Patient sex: M
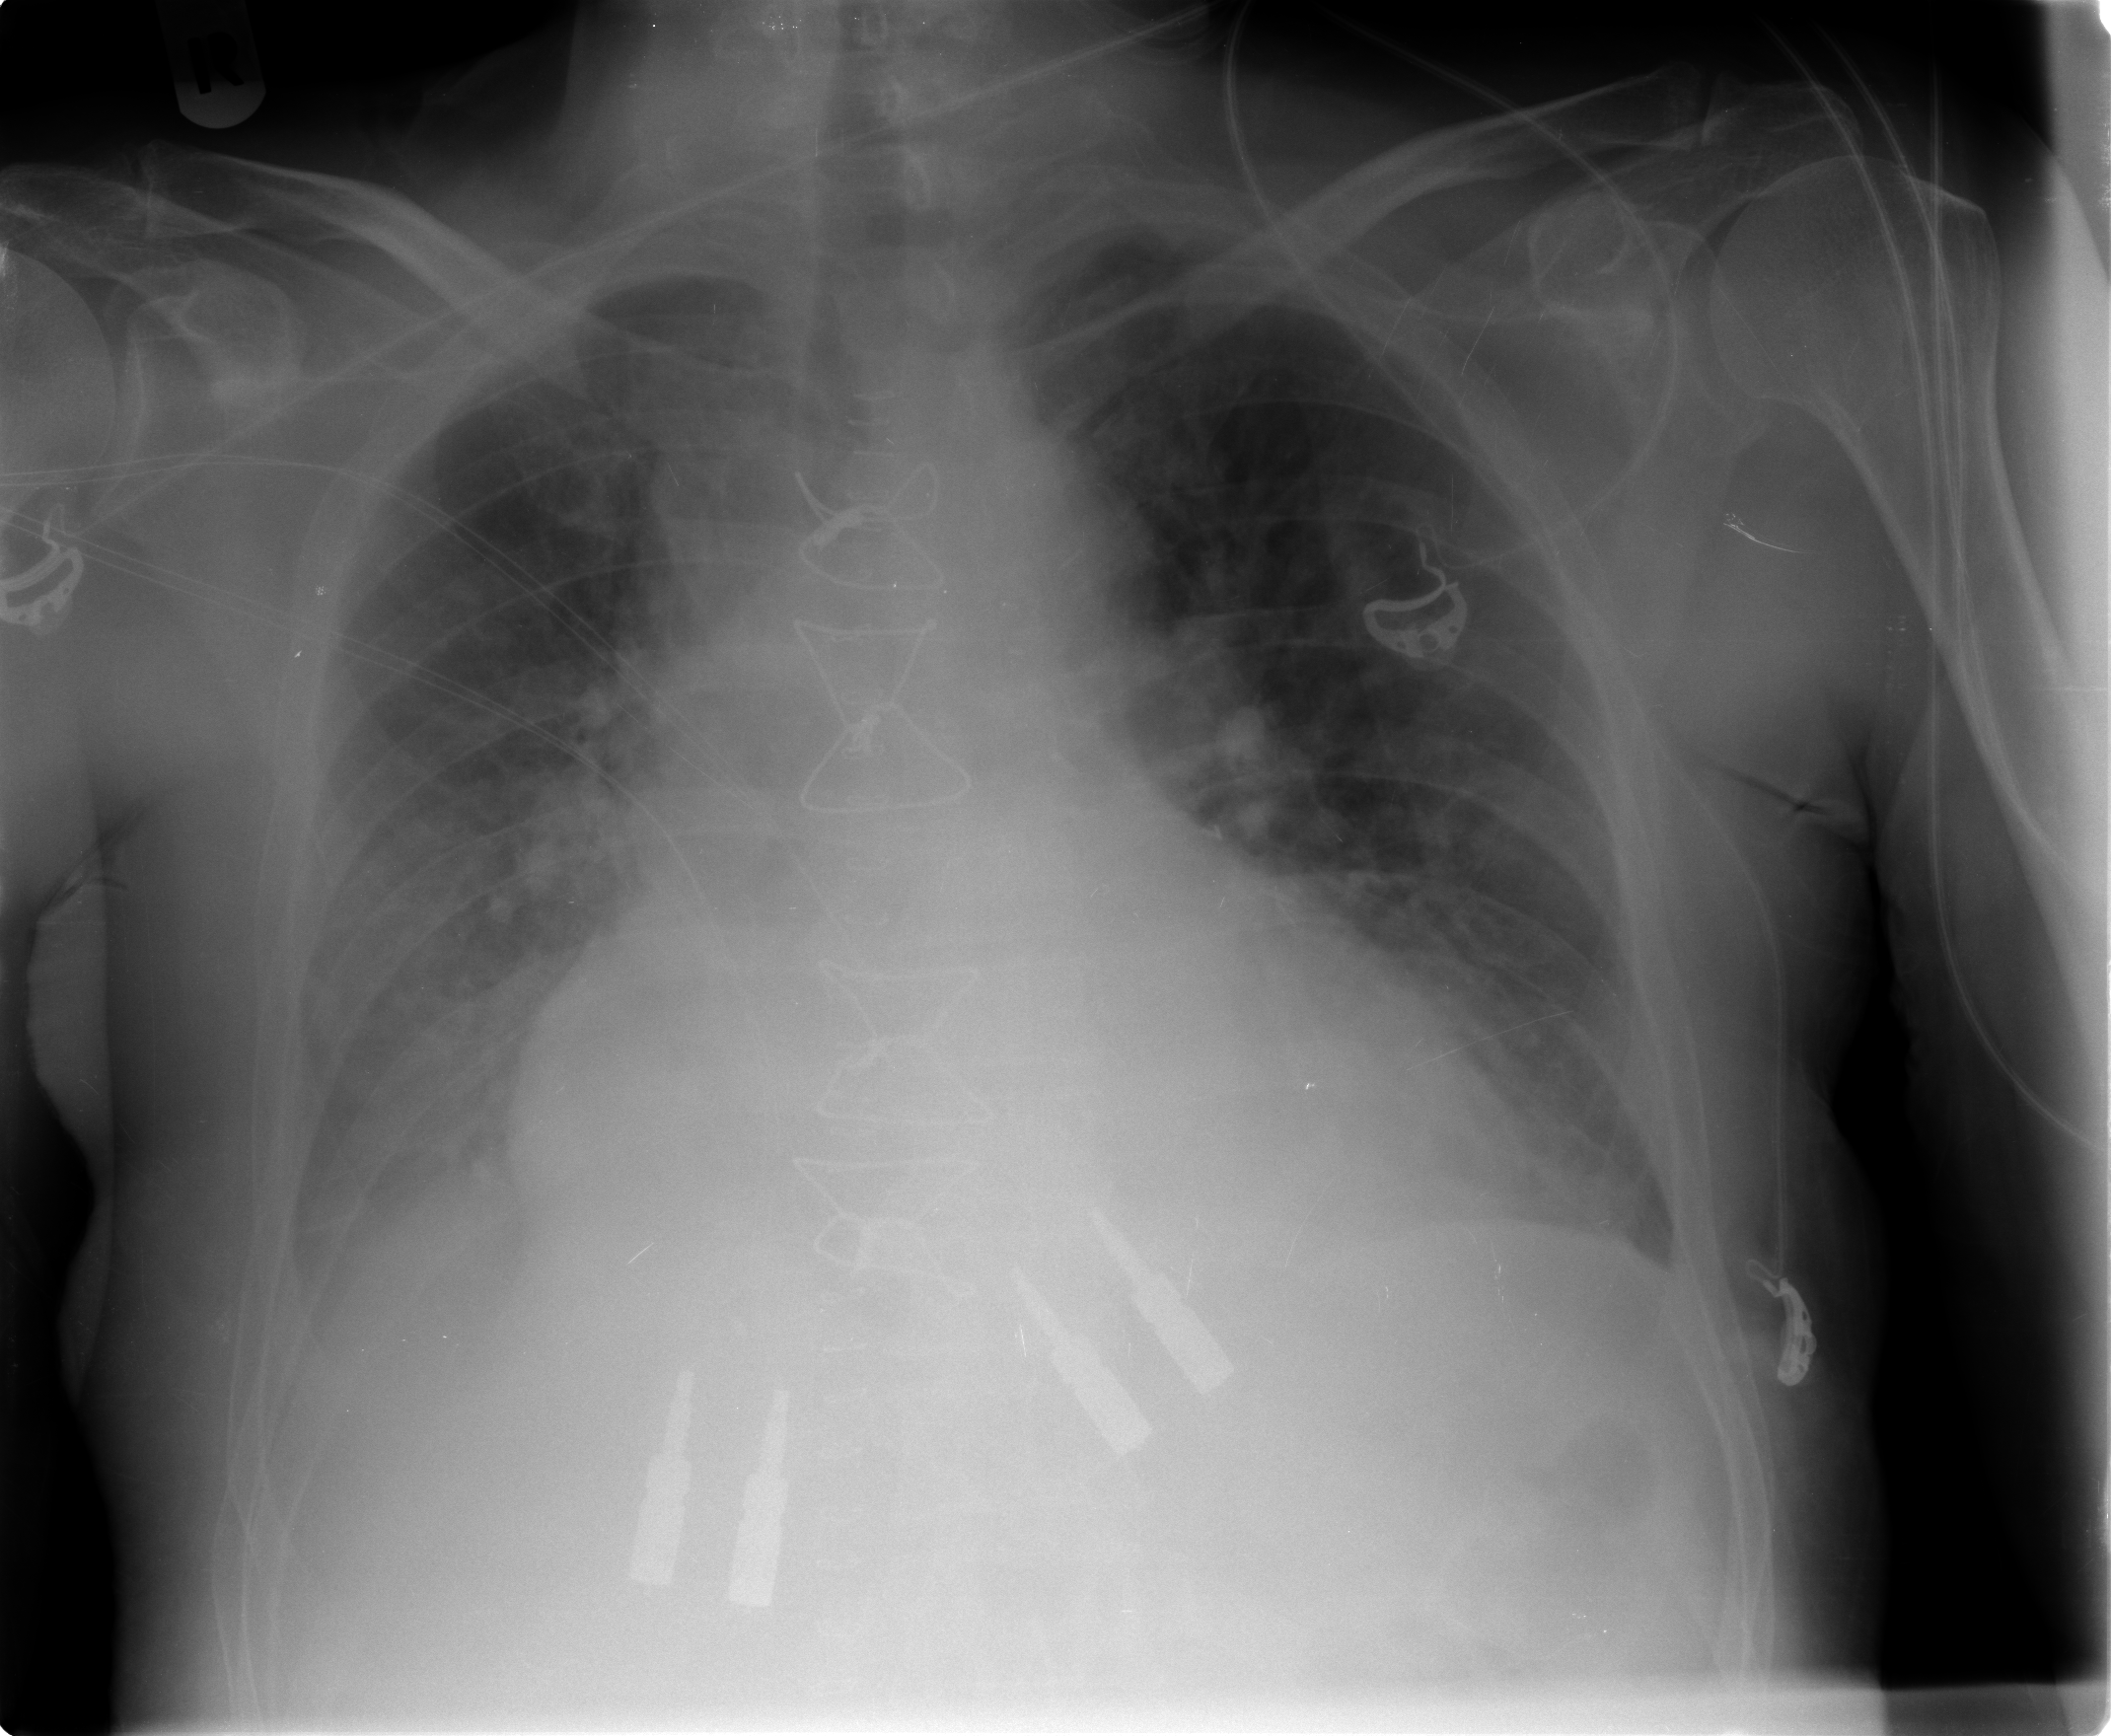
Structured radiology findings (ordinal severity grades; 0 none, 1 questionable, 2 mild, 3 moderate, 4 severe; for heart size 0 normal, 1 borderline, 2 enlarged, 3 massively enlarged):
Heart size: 2
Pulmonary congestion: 3
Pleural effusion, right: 2
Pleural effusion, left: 0
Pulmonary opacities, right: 0
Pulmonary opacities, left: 0
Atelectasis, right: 2
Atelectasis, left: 2